Question: Im gettng a "Failed to establish connection." when I click design in the bottom right (see image provided). I've been searching like hell but cant figure it out. Its the same for all three databases. They seem to work fine using the applications that uses them(except one thing I want to check out though). Any ideas or even better- answers :) ?

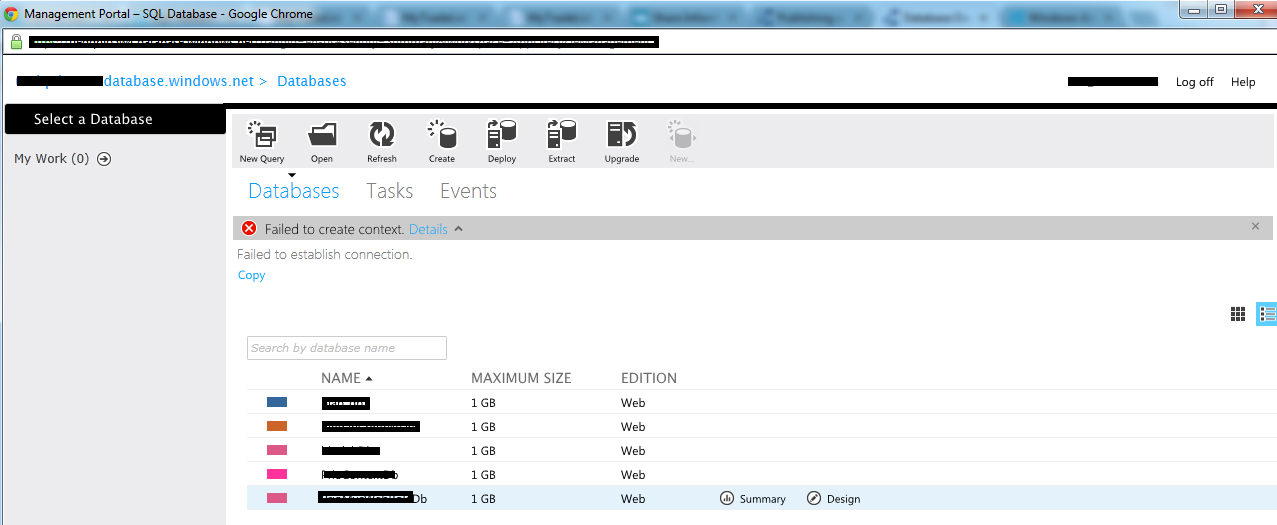
Answer: The screen above is accesible from the subscription account and I would have had to log in with the Azure SQL account for it to work. I didn't even know it existed but Azure Microsoft support found the solution after a couple of emails.. Great support service I must say!